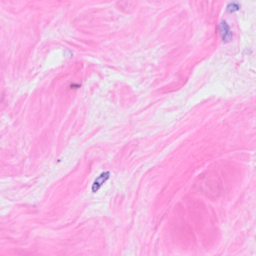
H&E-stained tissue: Breast